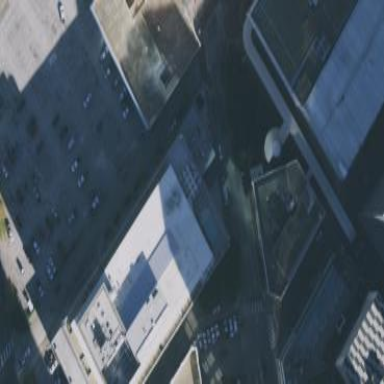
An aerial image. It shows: Commercial building.